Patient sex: M
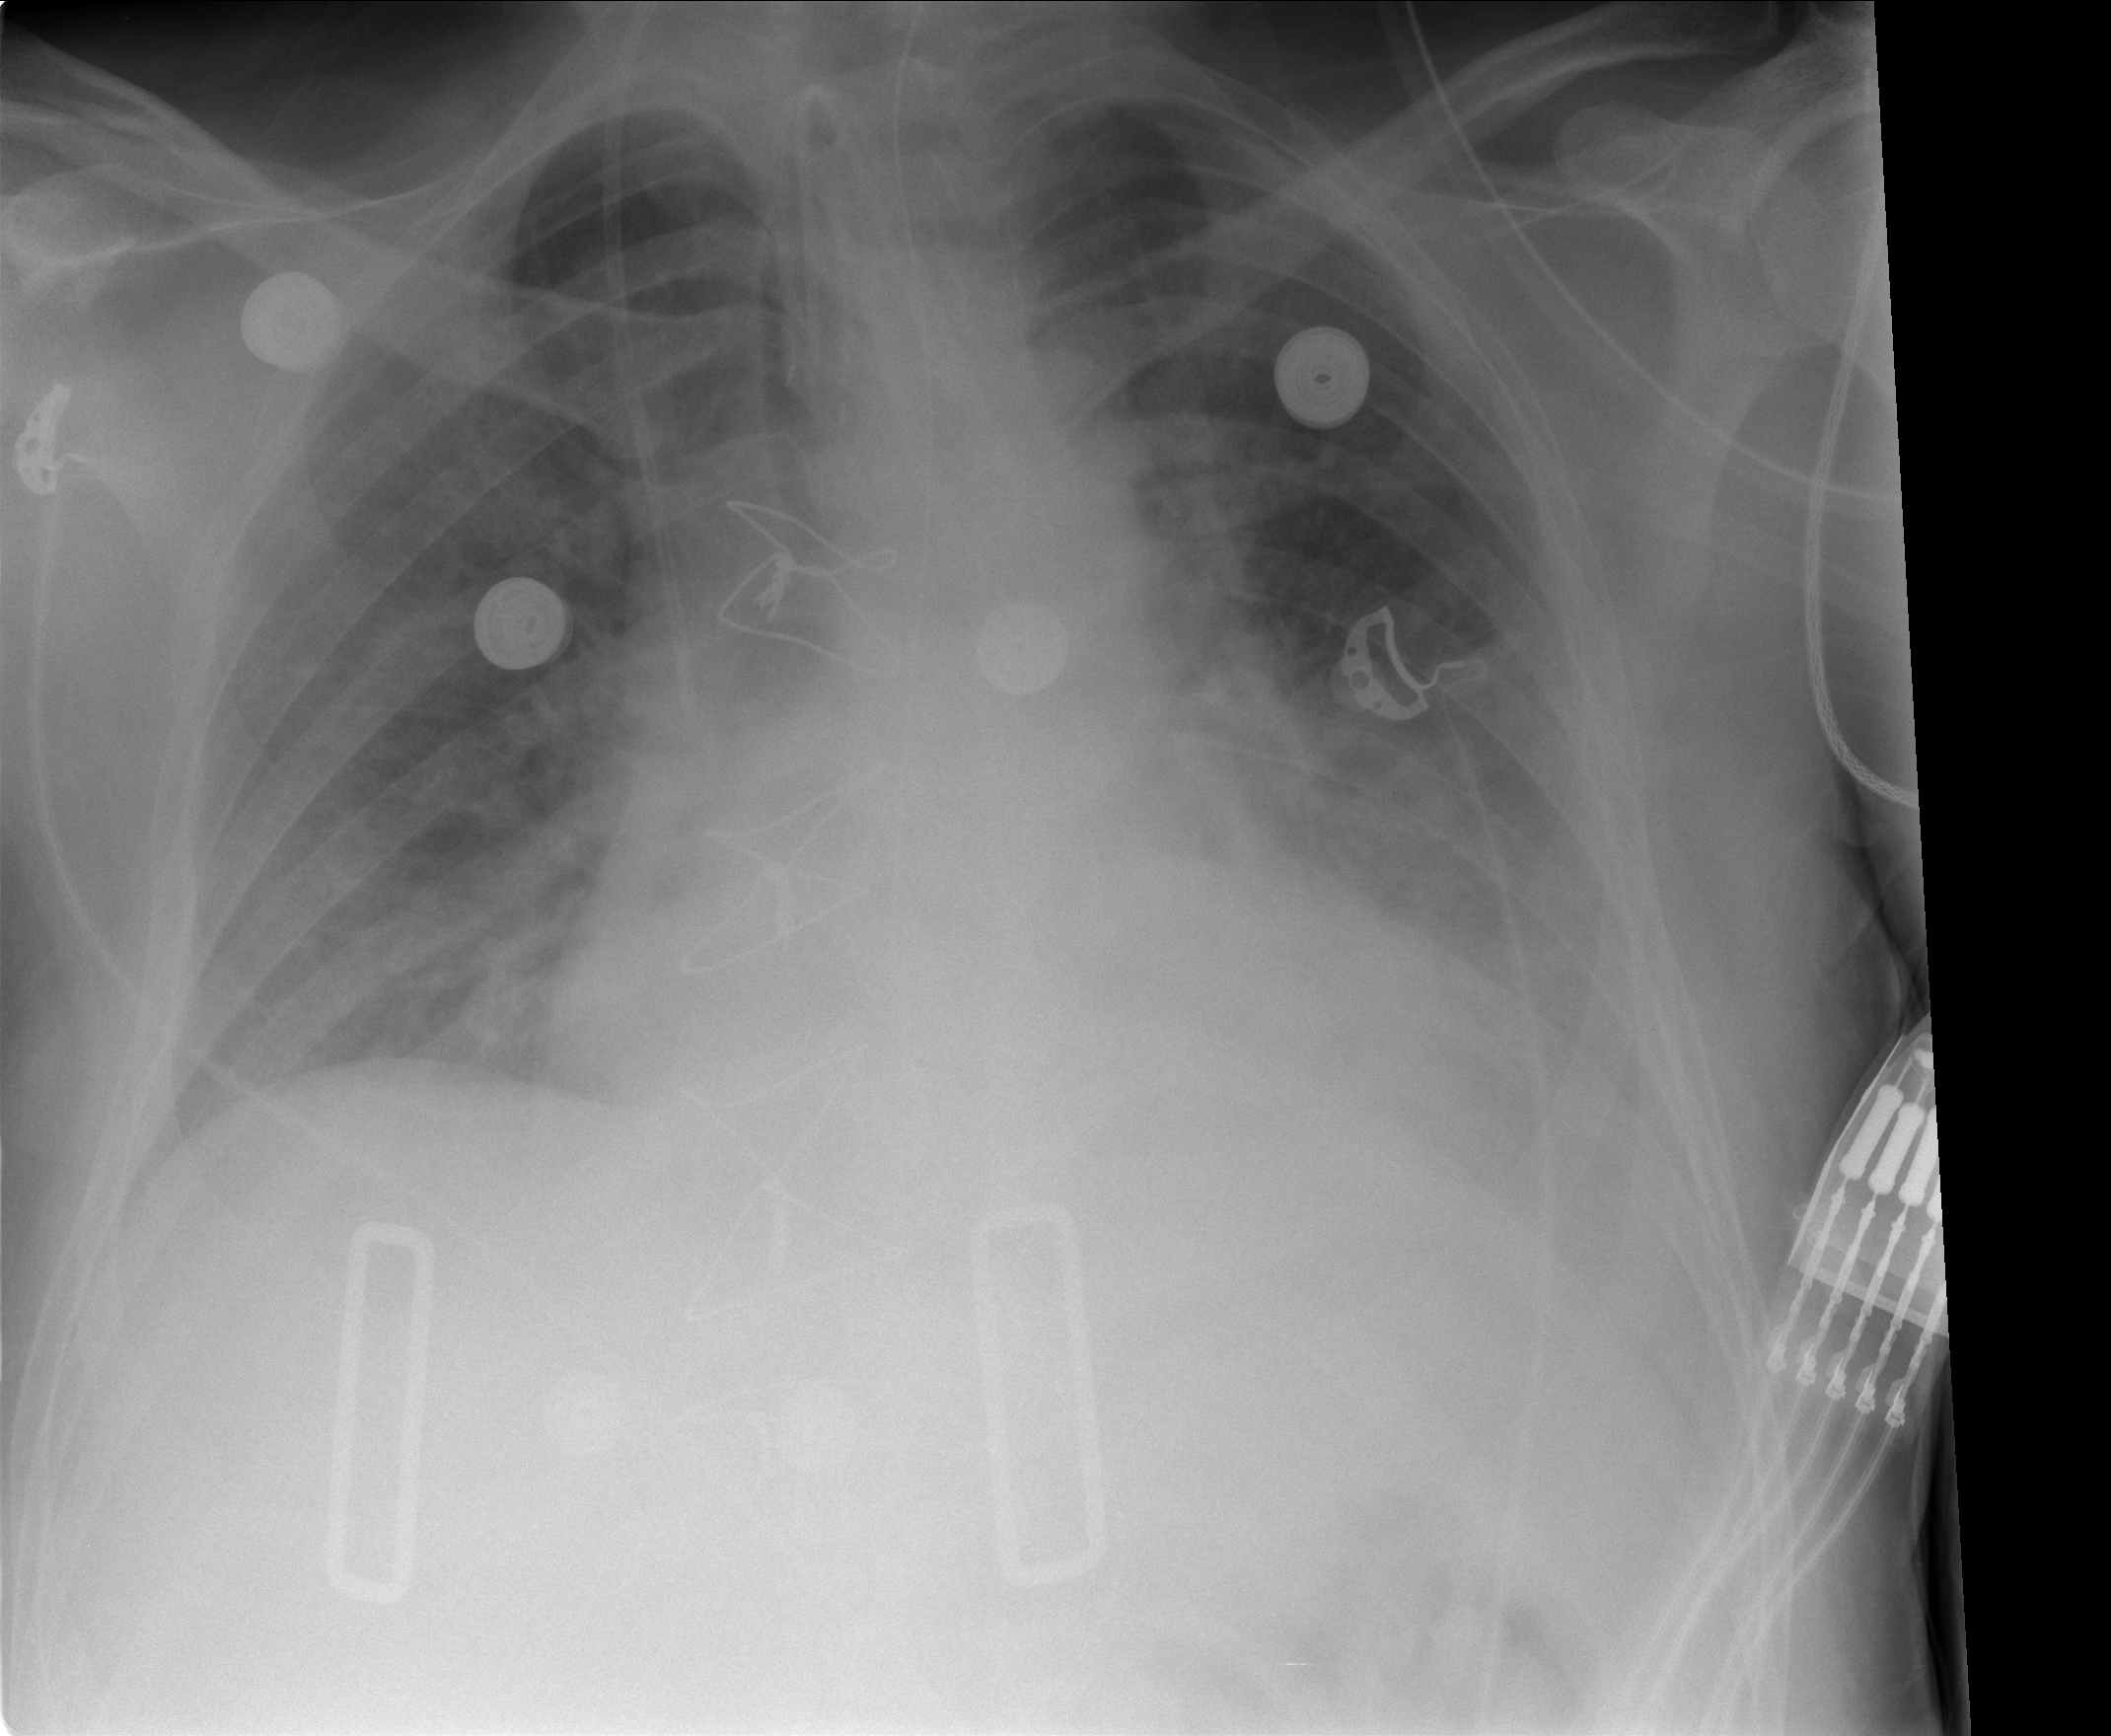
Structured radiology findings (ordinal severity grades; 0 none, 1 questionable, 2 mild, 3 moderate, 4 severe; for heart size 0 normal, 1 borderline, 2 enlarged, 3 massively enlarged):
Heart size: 2
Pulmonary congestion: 2
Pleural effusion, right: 0
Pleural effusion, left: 2
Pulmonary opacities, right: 2
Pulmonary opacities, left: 2
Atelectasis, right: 0
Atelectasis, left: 2